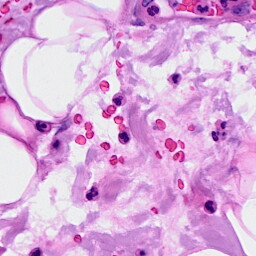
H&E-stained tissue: Breast